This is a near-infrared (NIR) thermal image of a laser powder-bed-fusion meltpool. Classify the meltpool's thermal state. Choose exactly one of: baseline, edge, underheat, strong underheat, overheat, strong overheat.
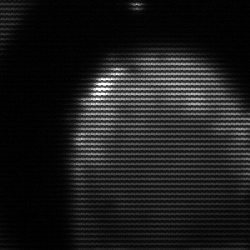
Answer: edge